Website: macys
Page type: account-selection
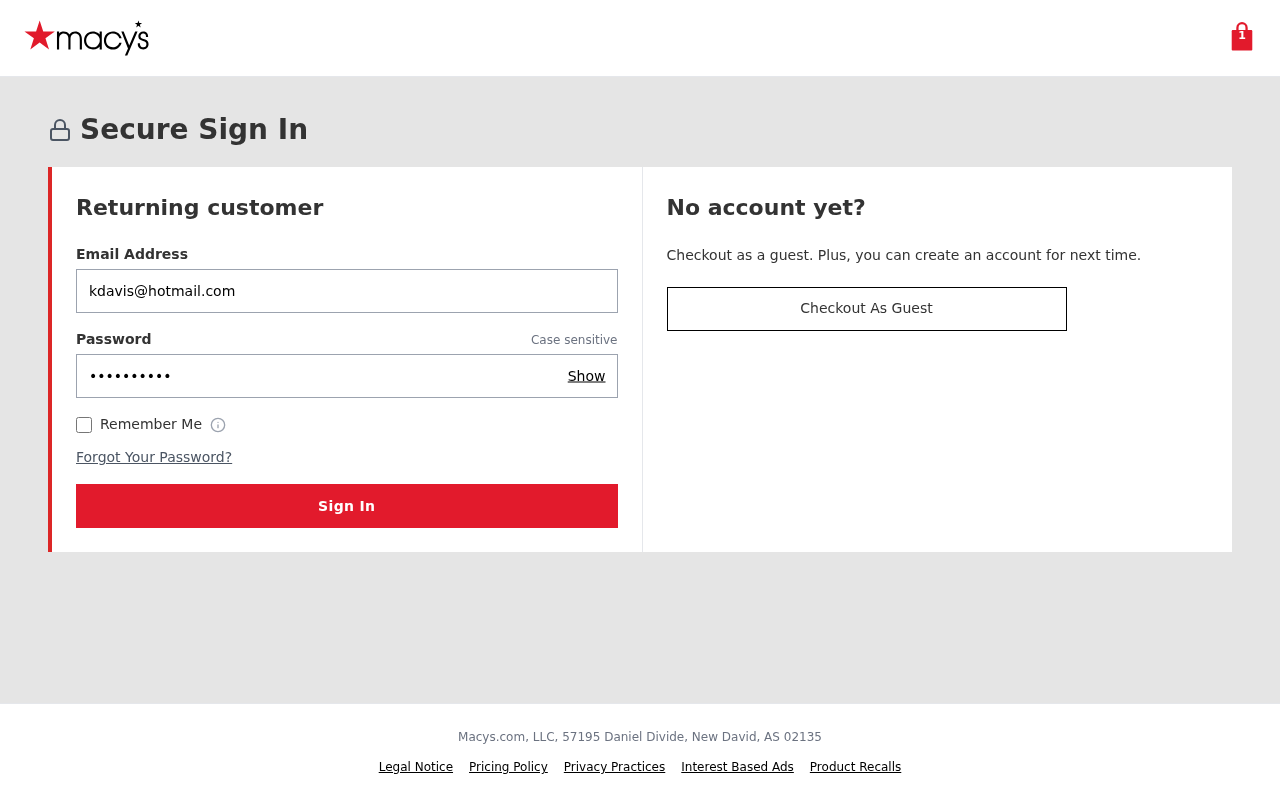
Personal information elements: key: PII_EMAIL
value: kdavis@hotmail.com
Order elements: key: ORDER_NUM_ITEMS
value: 1